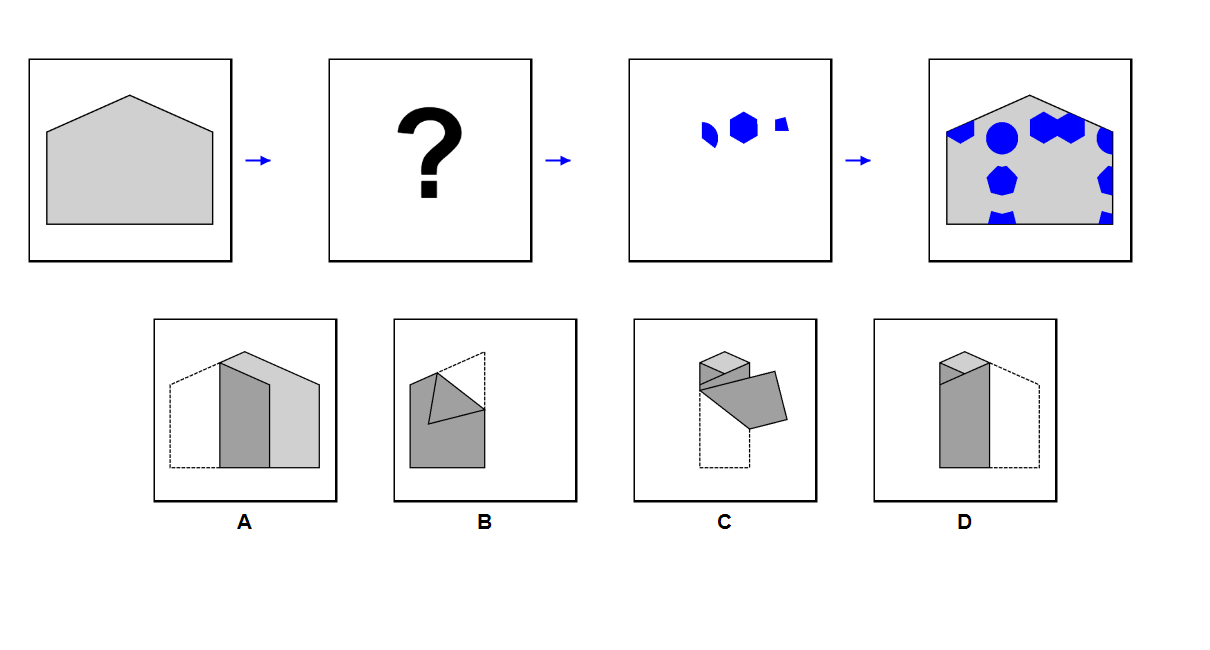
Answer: B